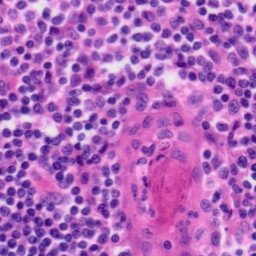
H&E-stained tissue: Tonsil